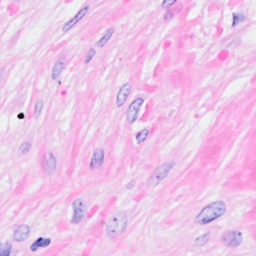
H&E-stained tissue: Breast